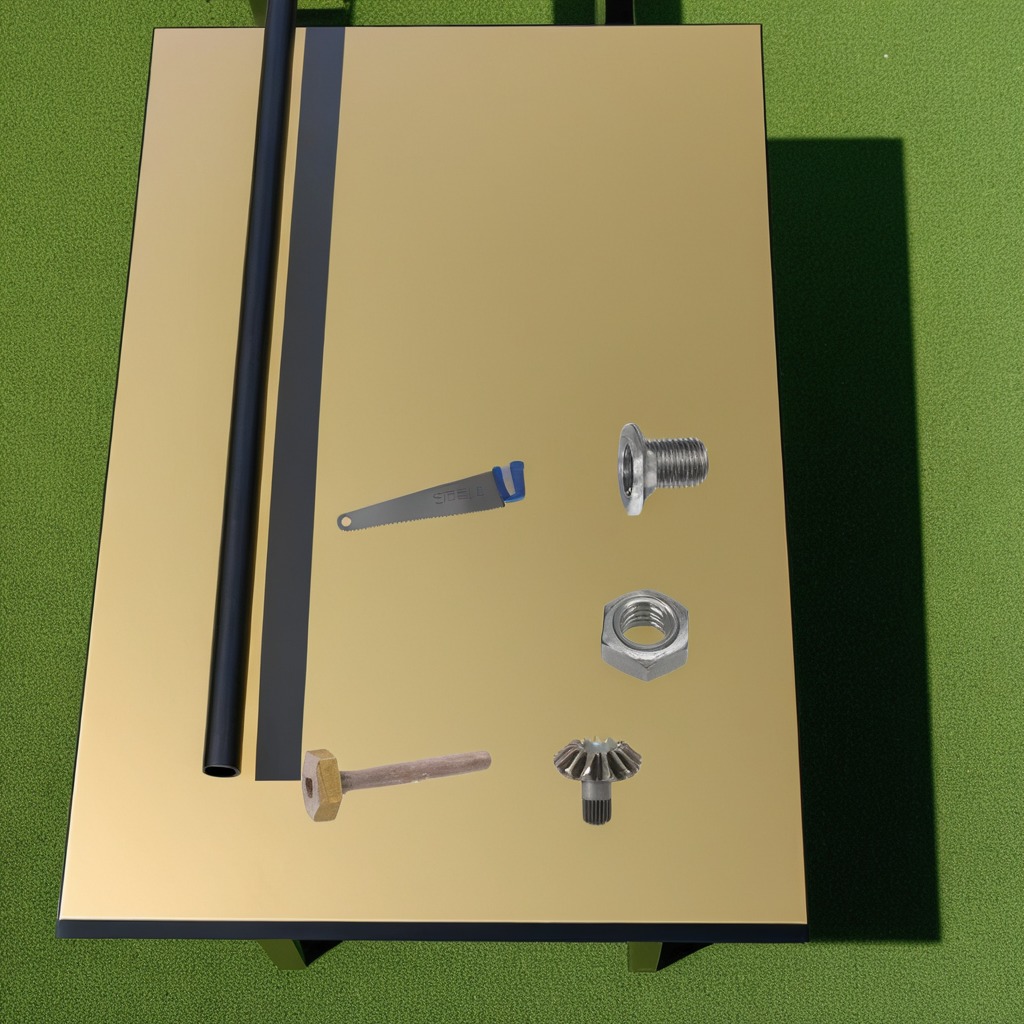
A steel gear with teeth, a metal machine screw, a hammer, a handheld metal saw, and a metal nut are lying on the table.